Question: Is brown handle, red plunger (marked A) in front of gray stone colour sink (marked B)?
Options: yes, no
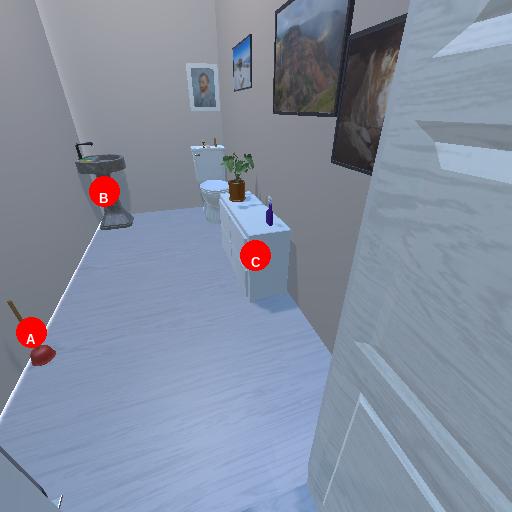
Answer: yes